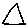
Label: triangle